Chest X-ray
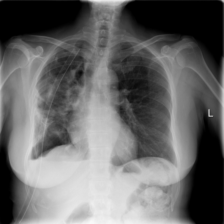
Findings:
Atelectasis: negative
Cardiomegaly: negative
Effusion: negative
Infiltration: positive
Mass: negative
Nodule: negative
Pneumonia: negative
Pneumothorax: positive
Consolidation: negative
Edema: negative
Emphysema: negative
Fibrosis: negative
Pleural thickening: negative
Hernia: negative